Aerial crown-view tile of a tropical tree (Barro Colorado Island, Panama), acquired 20241216:
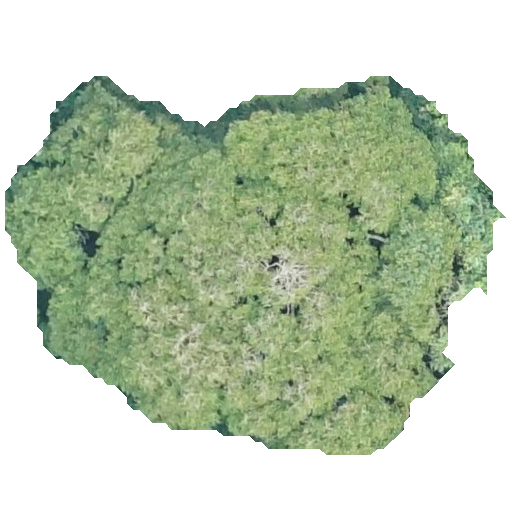
Species: Hymenaea courbaril
GBIF accepted scientific name: Hymenaea courbaril
Crown area: 202.424 m²